Question: What is the most elegant way to shade a <URL> subplots based on one of the columns in a DataFrame?
A simple example:
'''
In [8]:
from random import *
import pandas as pd
randBinList = lambda n: [randint(0,1) for b in range(1,n+1)]
rng = pd.date_range('1/1/2011', periods=72, freq='H')
ts = pd.DataFrame({'Value1': randn(len(rng)),'Value2': randn(len(rng)),'OnOff': randBinList(len(rng))}, index=rng)
ts.plot(subplots=True)
'''
Results in the following plot:

Ideally, I would like a subplot of just 'Value1' and 'Value2' with both plots being shaded using <URL> are shaded and 'Off' is not shaded.
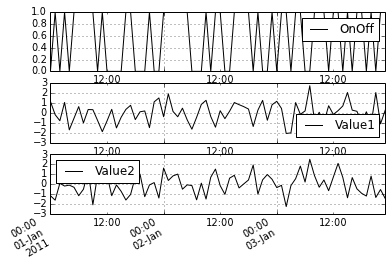
Answer: You're set up to do this very well. I think you'll need to interact with matplotlib directly, however.
If you set up your DataFrame like this (what you have already):
'''
import numpy as np
import matplotlib.pyplot as plt
import pandas as pd
randBinList = lambda n: [np.random.randint(0,2) for b in range(1,n+1)]
rng = pd.date_range('1/1/2011', periods=72, freq='H')
ts = pd.DataFrame({
'Value1': np.random.randn(len(rng)),
'Value2': np.random.randn(len(rng)),
'OnOff': randBinList(len(rng))
}, index=rng)
'''
Then you you can use the 'fill_between' command with the 'where' kwarg:
'''
fig, (ax1, ax2) = plt.subplots(nrows=2)
ax1.plot(ts.index, ts['Value1'], 'k-')
ax1.fill_between(ts.index, ts['Value1'], y2=-6, where=ts['OnOff'])
ax2.plot(ts.index, ts['Value2'], 'k-')
ax2.fill_between(ts.index, ts['Value2'], y2=-6, where=ts['OnOff'])
fig.tight_layout()
'''
Which gives me: